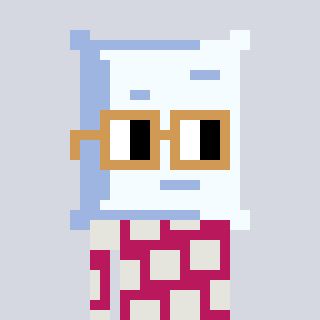
a pixel art character with square brown glasses, a pillow-shaped head and a darkpink-colored body on a cool background